Question: After i tried to submit my OSX App (directly with Xcode organizer) i get the famous "Invalid Binary" error in iTunes Connect.
I wonder if the cause of this error would be the architecture defined as default in Xcode 4.2.
Here a screen:

In my opinion it's strange to have for a 64-bit Intel Architectures.
What do you think ? should i try to remove i386 from valid architectures ?
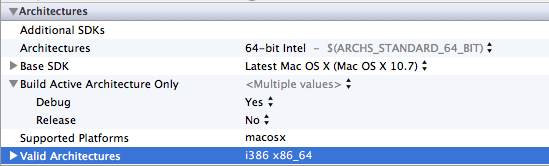
Answer: The only architectures that will actually be built are the ones in BOTH the Architectures and Valid Architectures lists. So, there is no harm in having i386 in Valid Architectures, and you should look elsewhere for the problem.